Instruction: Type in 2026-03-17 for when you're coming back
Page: home
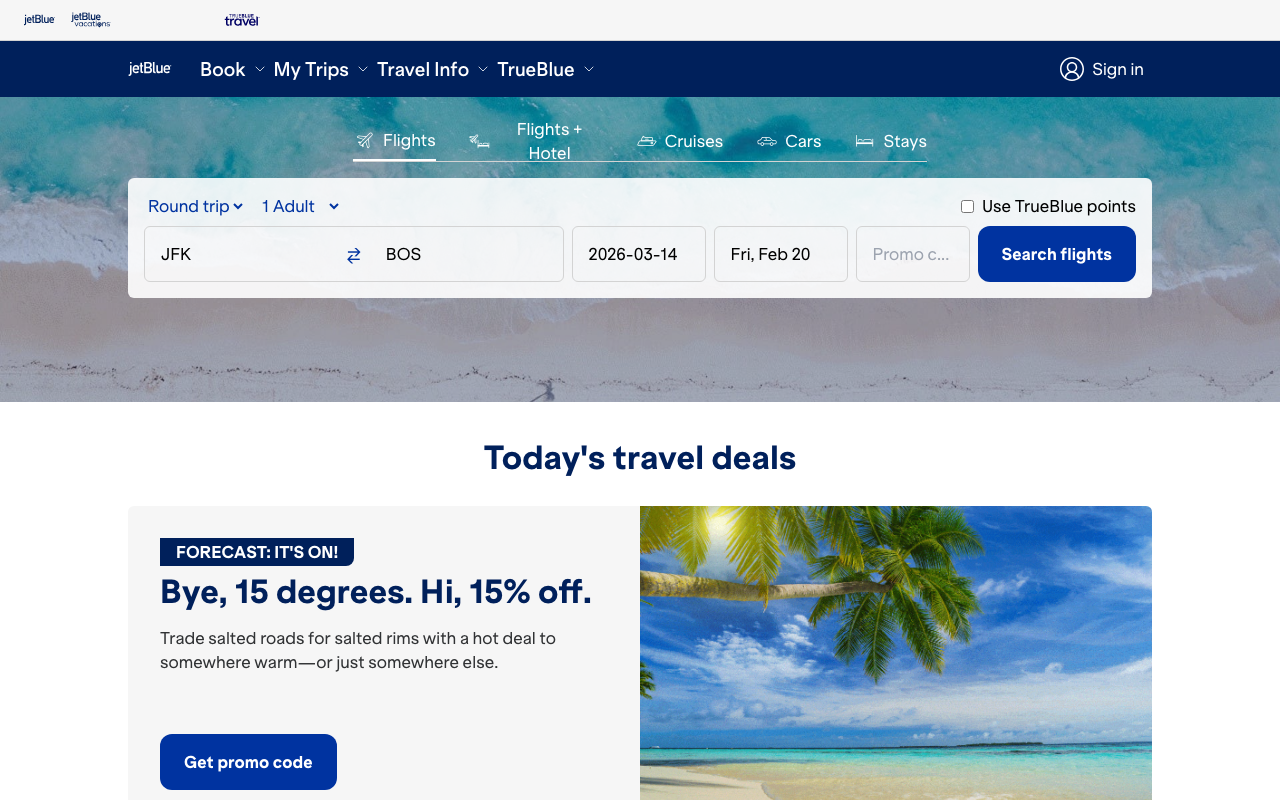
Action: type